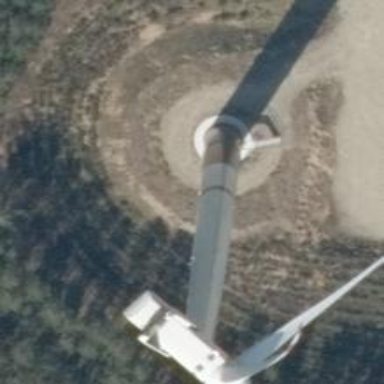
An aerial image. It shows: Wind power generator with wind turbines.